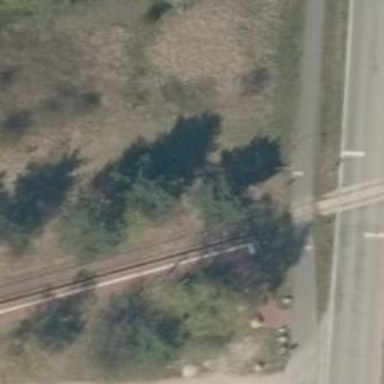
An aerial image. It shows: Railway signal.